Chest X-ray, PA view. Patient: 57 years old, sex F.
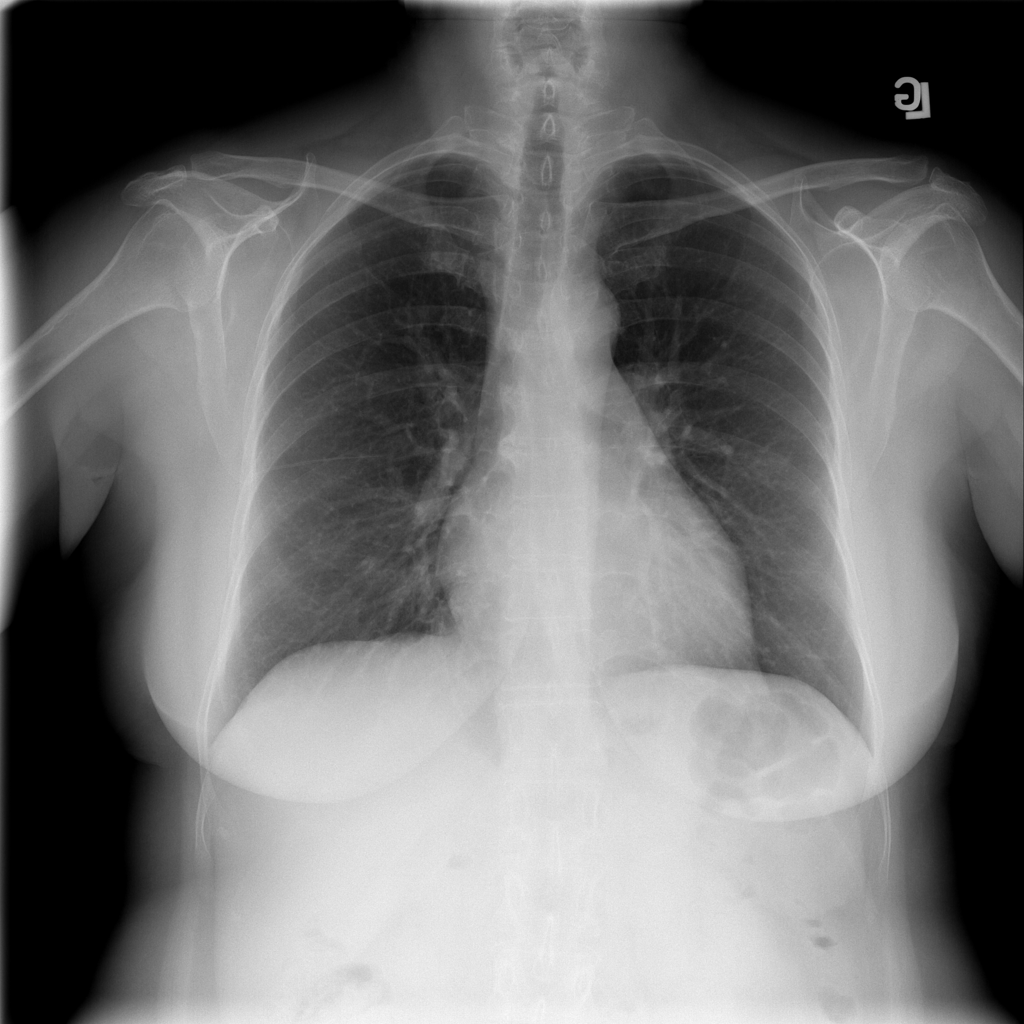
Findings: No Finding